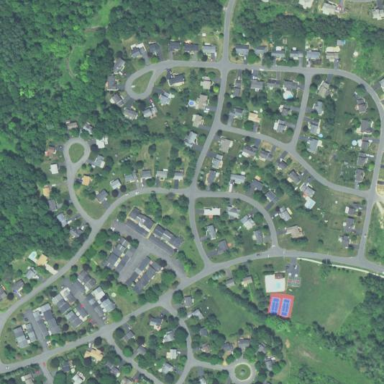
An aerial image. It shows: Residential area consisting of single-family homes.